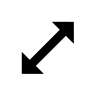
Cursor type: resize_sw
OS/theme: linux-xcursor-pro
Variant: black